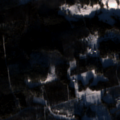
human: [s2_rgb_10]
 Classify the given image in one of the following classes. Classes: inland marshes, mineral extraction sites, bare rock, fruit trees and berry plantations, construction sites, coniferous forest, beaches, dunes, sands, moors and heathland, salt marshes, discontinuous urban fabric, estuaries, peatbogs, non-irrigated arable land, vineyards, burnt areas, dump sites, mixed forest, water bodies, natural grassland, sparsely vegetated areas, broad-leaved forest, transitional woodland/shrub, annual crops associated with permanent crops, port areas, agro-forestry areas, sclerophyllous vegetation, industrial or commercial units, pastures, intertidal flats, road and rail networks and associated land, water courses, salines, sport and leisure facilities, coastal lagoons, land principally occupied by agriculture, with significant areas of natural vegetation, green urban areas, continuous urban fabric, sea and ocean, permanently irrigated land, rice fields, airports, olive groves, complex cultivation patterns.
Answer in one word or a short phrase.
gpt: mixed forest